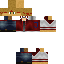
A male human skin with medium skin, wearing brown long hair dressed in a red hoodie and red pants, featuring a closed mouth.